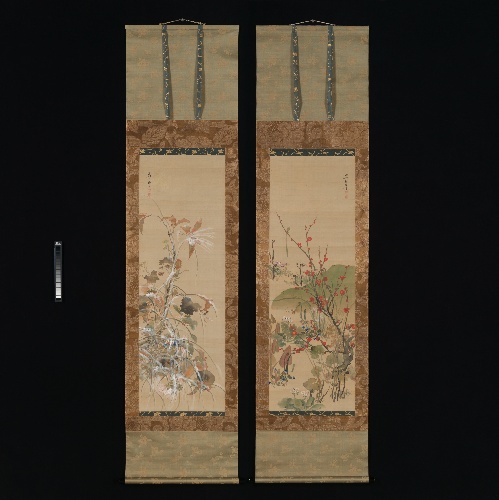
Title: 池田孤邨筆　四季花鳥画|Flowers and Birds of the Four Seasons
Artist: Ikeda Koson
Artist bio: Japanese, 1803–1868
Date: mid-19th century
Object type: Hanging scrolls
Classification: Paintings
Medium: Pair of hanging scrolls; ink, color, and gold on silk
Culture: Japan
Period: Edo period (1615–1868)
Dimensions: Image (a): 42 3/8 × 14 3/16 in. (107.7 × 36 cm)
Overall with mounting (a): 76 3/16 × 18 11/16 in. (193.5 × 47.5 cm)
Overall with knobs: 76 3/16 × 20 3/4 in. (193.5 × 52.7 cm)
Image (b): 42 5/8 × 14 1/4 in. (108.3 × 36.2 cm)
Overall with mounting (b): 76 3/8 × 18 3/4 in. (194 × 47.6 cm)
Overall with knobs (b): 76 3/8 × 20 13/16 in. (194 × 52.8 cm)
Department: Asian Art
Credit line: Mary Griggs Burke Collection, Gift of the Mary and Jackson Burke Foundation, 2015
Accession year: 2015
Repository: Metropolitan Museum of Art, New York, NY
Tags: Flowers